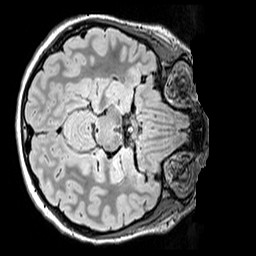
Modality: FLAIR
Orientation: axial
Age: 10
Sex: female
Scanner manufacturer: siemens
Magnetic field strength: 3 T
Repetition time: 5 s
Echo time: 0.388 s